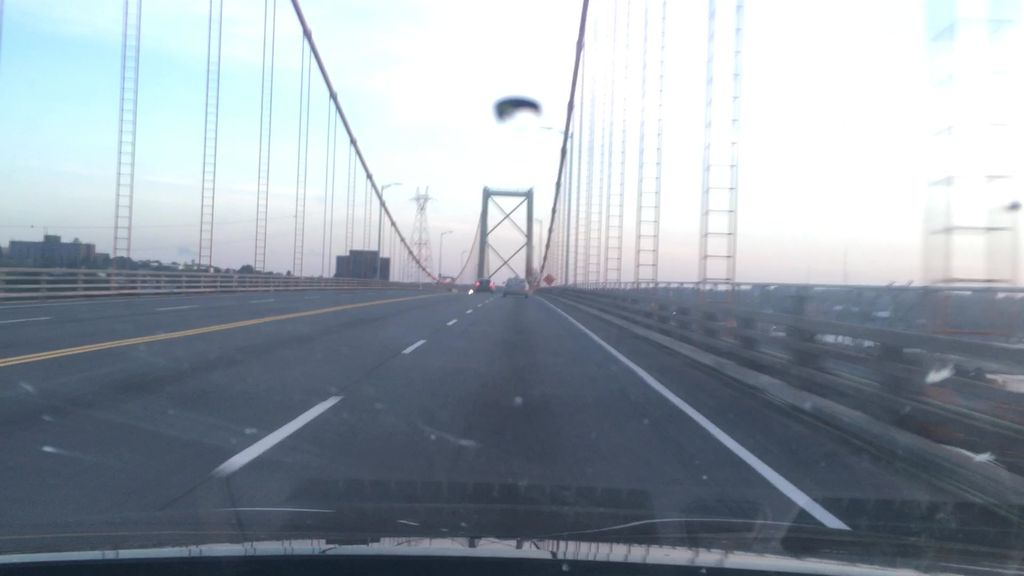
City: halifax